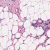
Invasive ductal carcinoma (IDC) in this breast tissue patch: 1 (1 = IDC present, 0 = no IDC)